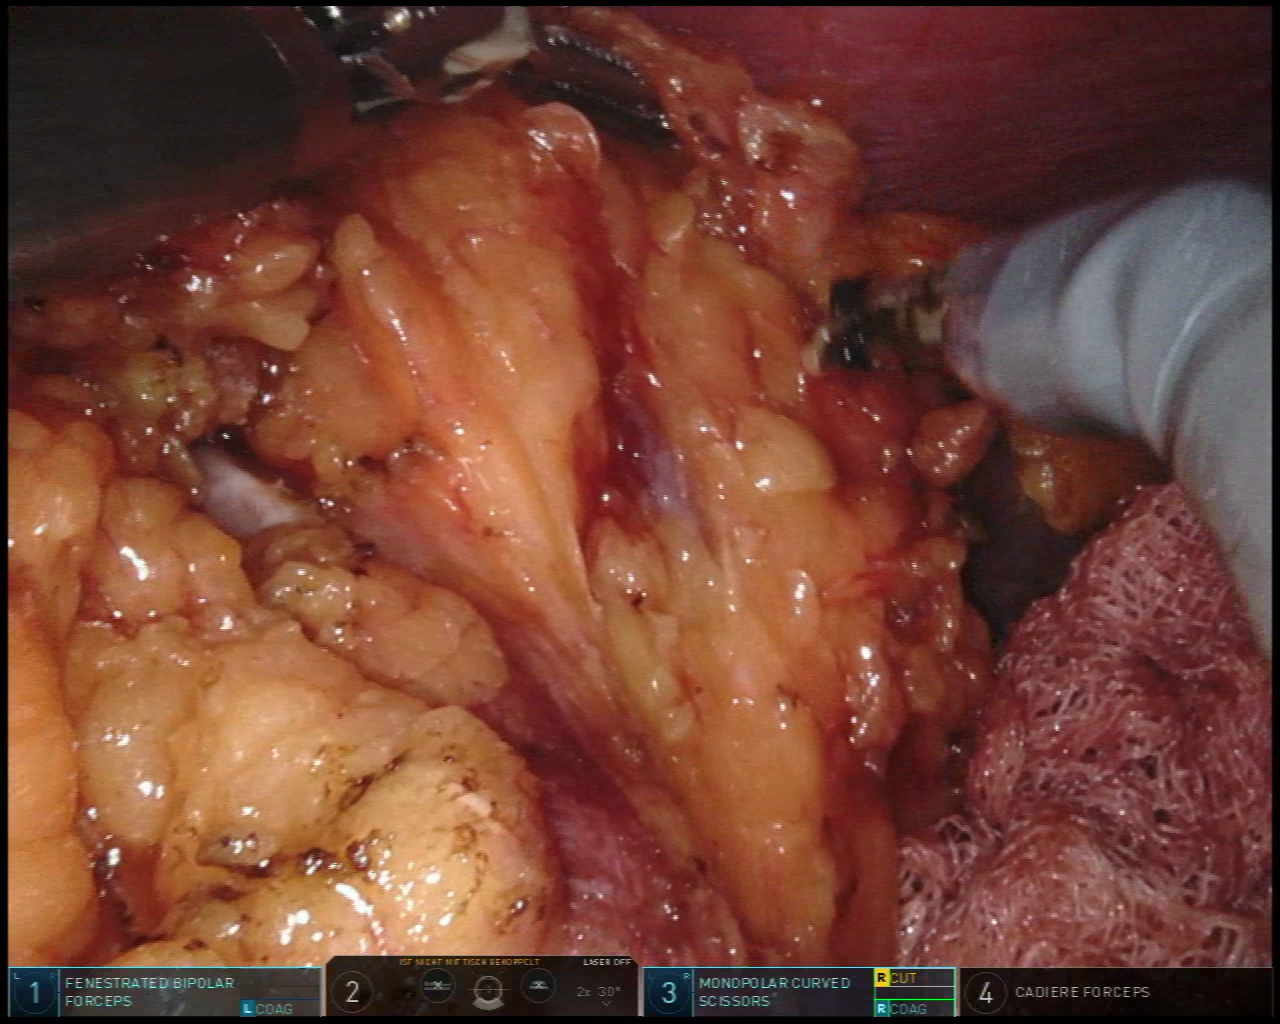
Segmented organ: stomach
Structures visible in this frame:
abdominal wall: yes
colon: no
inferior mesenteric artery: no
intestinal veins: no
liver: no
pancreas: no
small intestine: no
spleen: yes
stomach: yes
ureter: no
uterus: no
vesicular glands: no